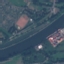
Label: River